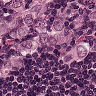
Metastatic tissue present: yes